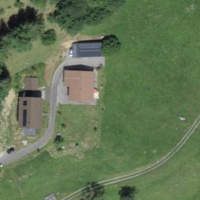
EUNIS habitat code: 24
Species observed at this site:
Boloria dia
Araneus diadematus